Question: I have a JSON file with Greek names and letters ie.
'''
{
"playerId":1,
"name":"T. Papagiannes",
"position":"Termatophulakas",
"age":"21",
"number":"15",
"photo":"/papagiannis.jpg",
"details":"Akademies AEL"
}
'''
I display this file on google chrome browser(through a local server called wamp) and it is a mess.

Is there any way to change that?
Thank you.
Theo.
I used notepad++ then went to Encoding->Encode to UTF-8. That simple.
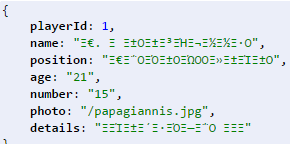
Answer: You should set the encoding to UTF-8